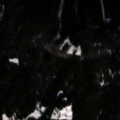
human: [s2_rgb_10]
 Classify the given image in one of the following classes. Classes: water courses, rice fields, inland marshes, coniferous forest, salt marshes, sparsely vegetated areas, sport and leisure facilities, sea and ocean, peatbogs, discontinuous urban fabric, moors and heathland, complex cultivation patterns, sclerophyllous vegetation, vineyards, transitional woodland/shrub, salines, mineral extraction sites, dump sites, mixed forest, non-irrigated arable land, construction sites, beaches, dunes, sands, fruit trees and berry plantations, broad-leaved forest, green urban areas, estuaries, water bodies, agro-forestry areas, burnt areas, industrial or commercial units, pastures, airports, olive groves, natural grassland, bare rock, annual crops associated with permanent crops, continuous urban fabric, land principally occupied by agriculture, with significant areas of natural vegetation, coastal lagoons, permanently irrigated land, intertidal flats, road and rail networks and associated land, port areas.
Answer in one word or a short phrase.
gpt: land principally occupied by agriculture, with significant areas of natural vegetation, coniferous forest